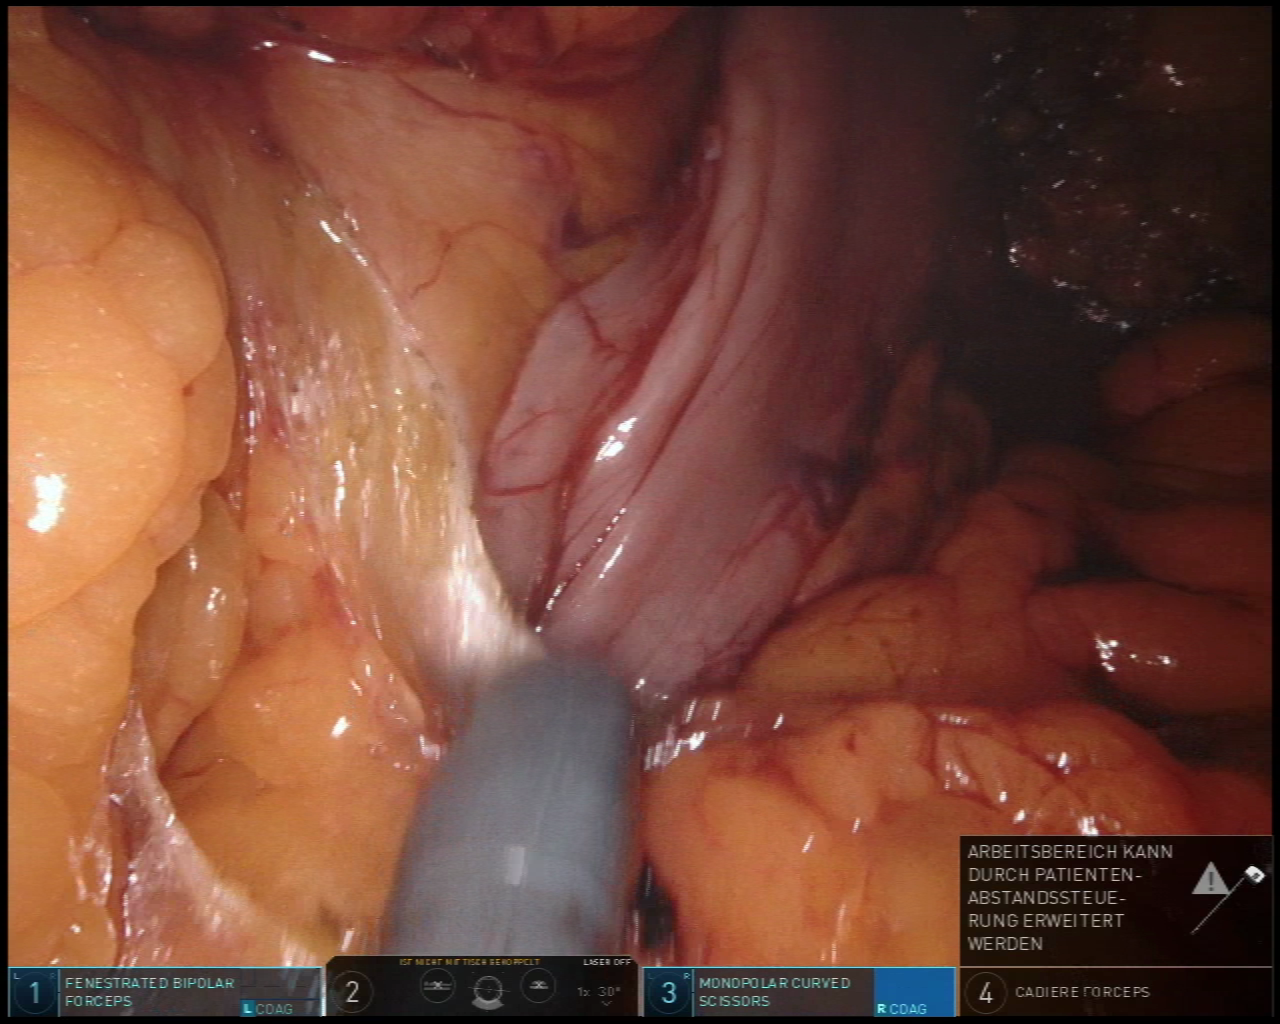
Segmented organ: stomach
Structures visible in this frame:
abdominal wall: no
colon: no
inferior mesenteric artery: no
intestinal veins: no
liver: no
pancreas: no
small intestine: no
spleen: no
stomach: yes
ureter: no
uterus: no
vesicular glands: no